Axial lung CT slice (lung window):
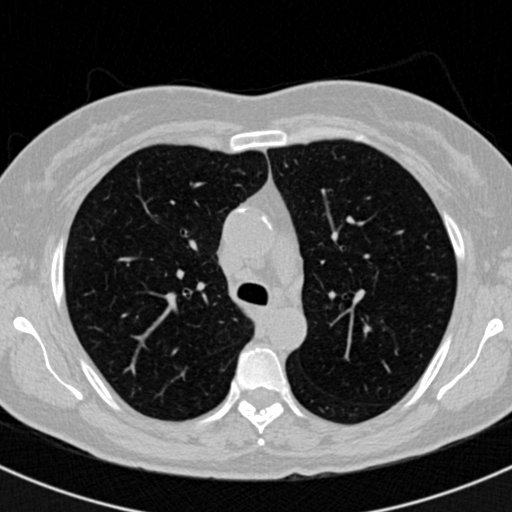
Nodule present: no